Field crop: maize
Growth stage: 2
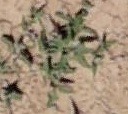
Species: atriplex